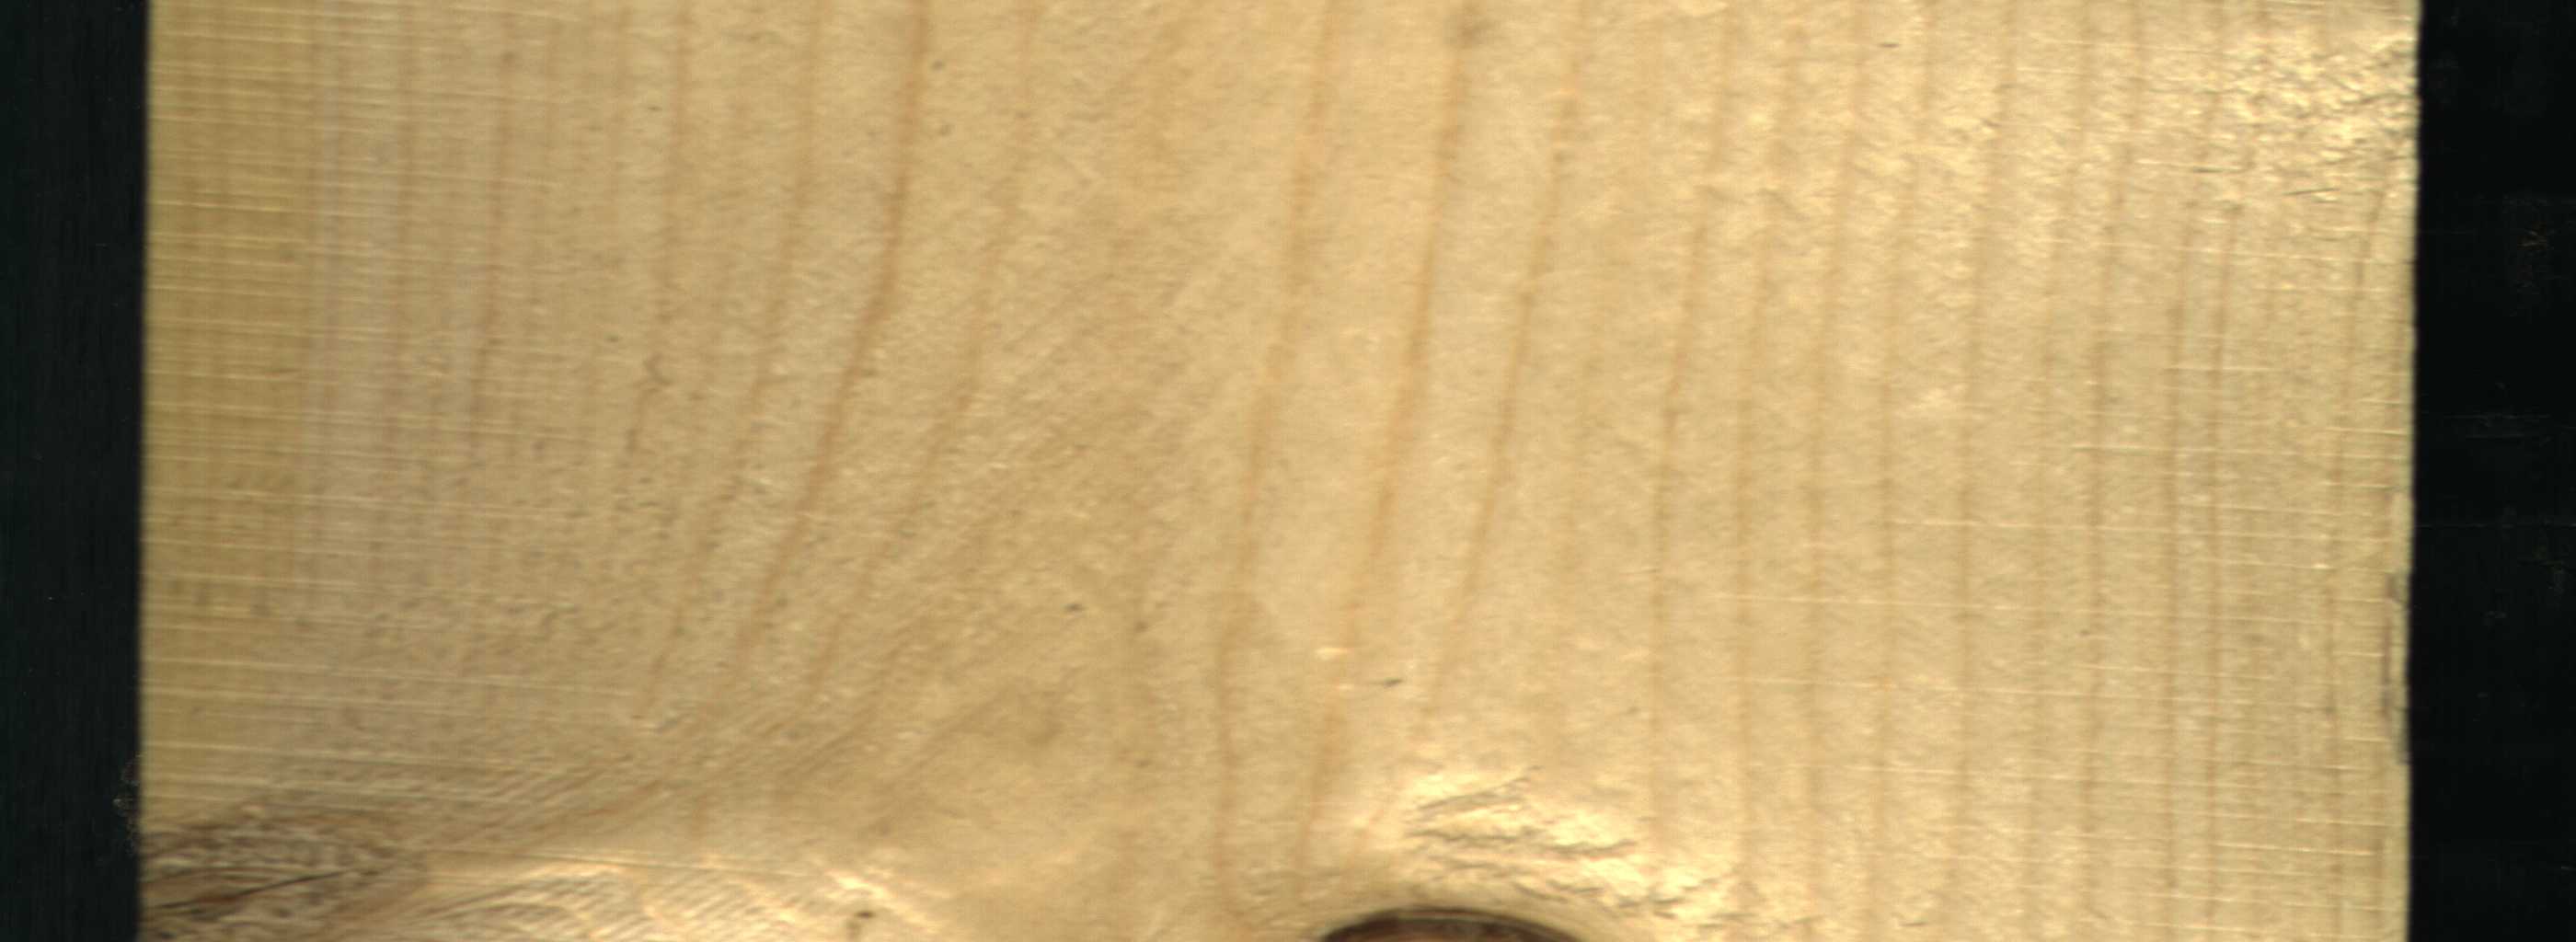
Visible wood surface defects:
knot_with_crack
Dead_Knot